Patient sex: F
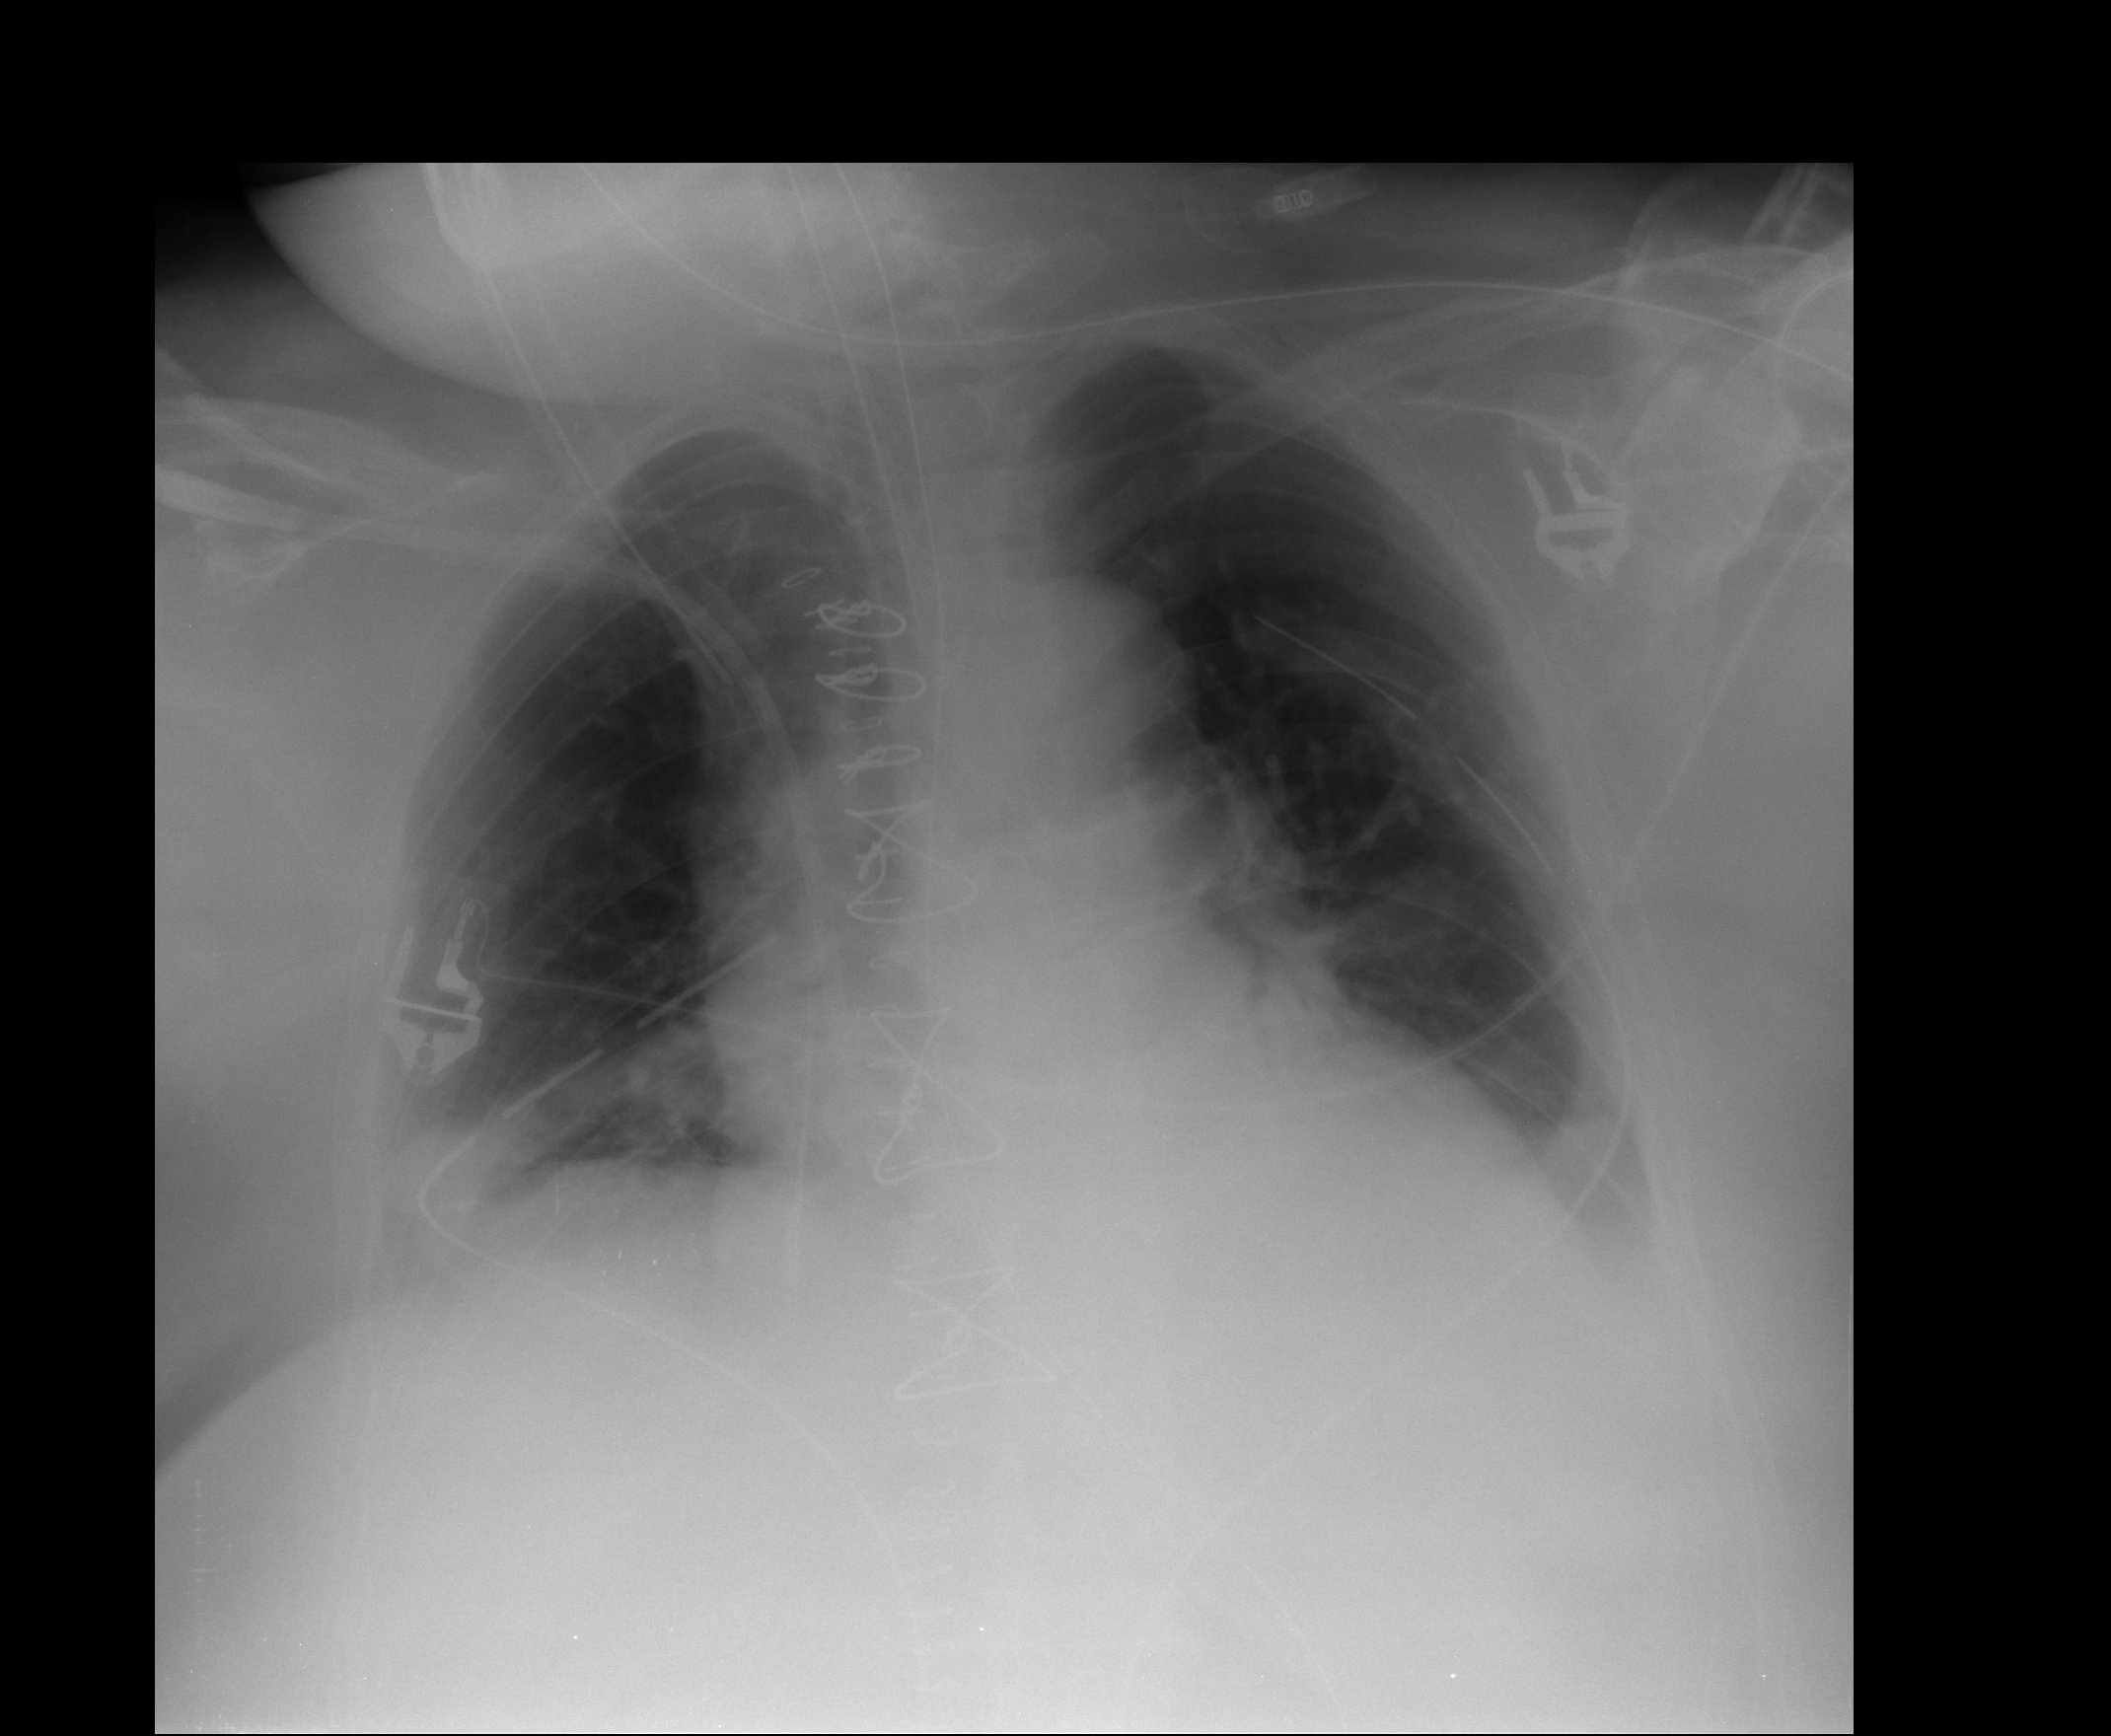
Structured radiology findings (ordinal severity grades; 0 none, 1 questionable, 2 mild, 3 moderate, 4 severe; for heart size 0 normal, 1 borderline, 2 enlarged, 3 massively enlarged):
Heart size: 2
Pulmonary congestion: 2
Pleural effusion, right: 1
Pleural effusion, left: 2
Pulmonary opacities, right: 0
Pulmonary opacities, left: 0
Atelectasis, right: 2
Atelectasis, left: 2